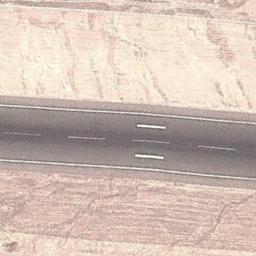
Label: runway